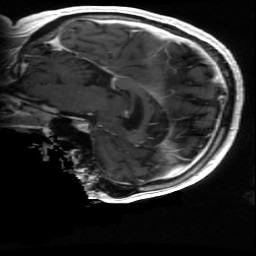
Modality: T1w
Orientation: sagittal
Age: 68
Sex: male
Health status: ill